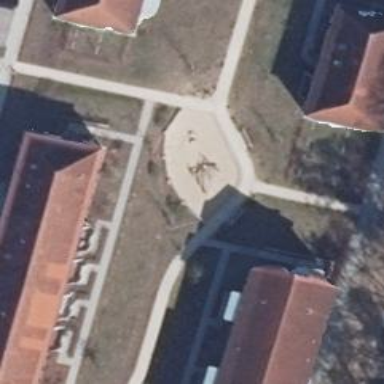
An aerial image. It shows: Playground area for leisure land.